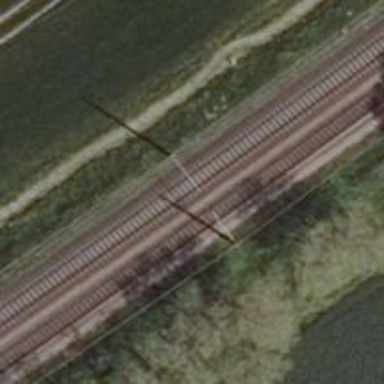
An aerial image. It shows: Milestone along the railway with catenary mast.